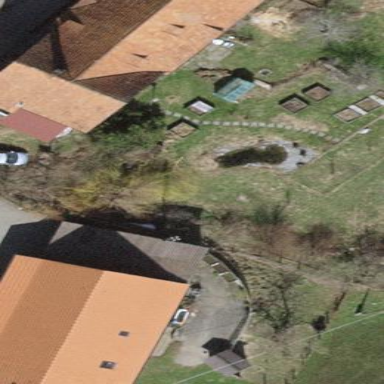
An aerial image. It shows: Detached building.